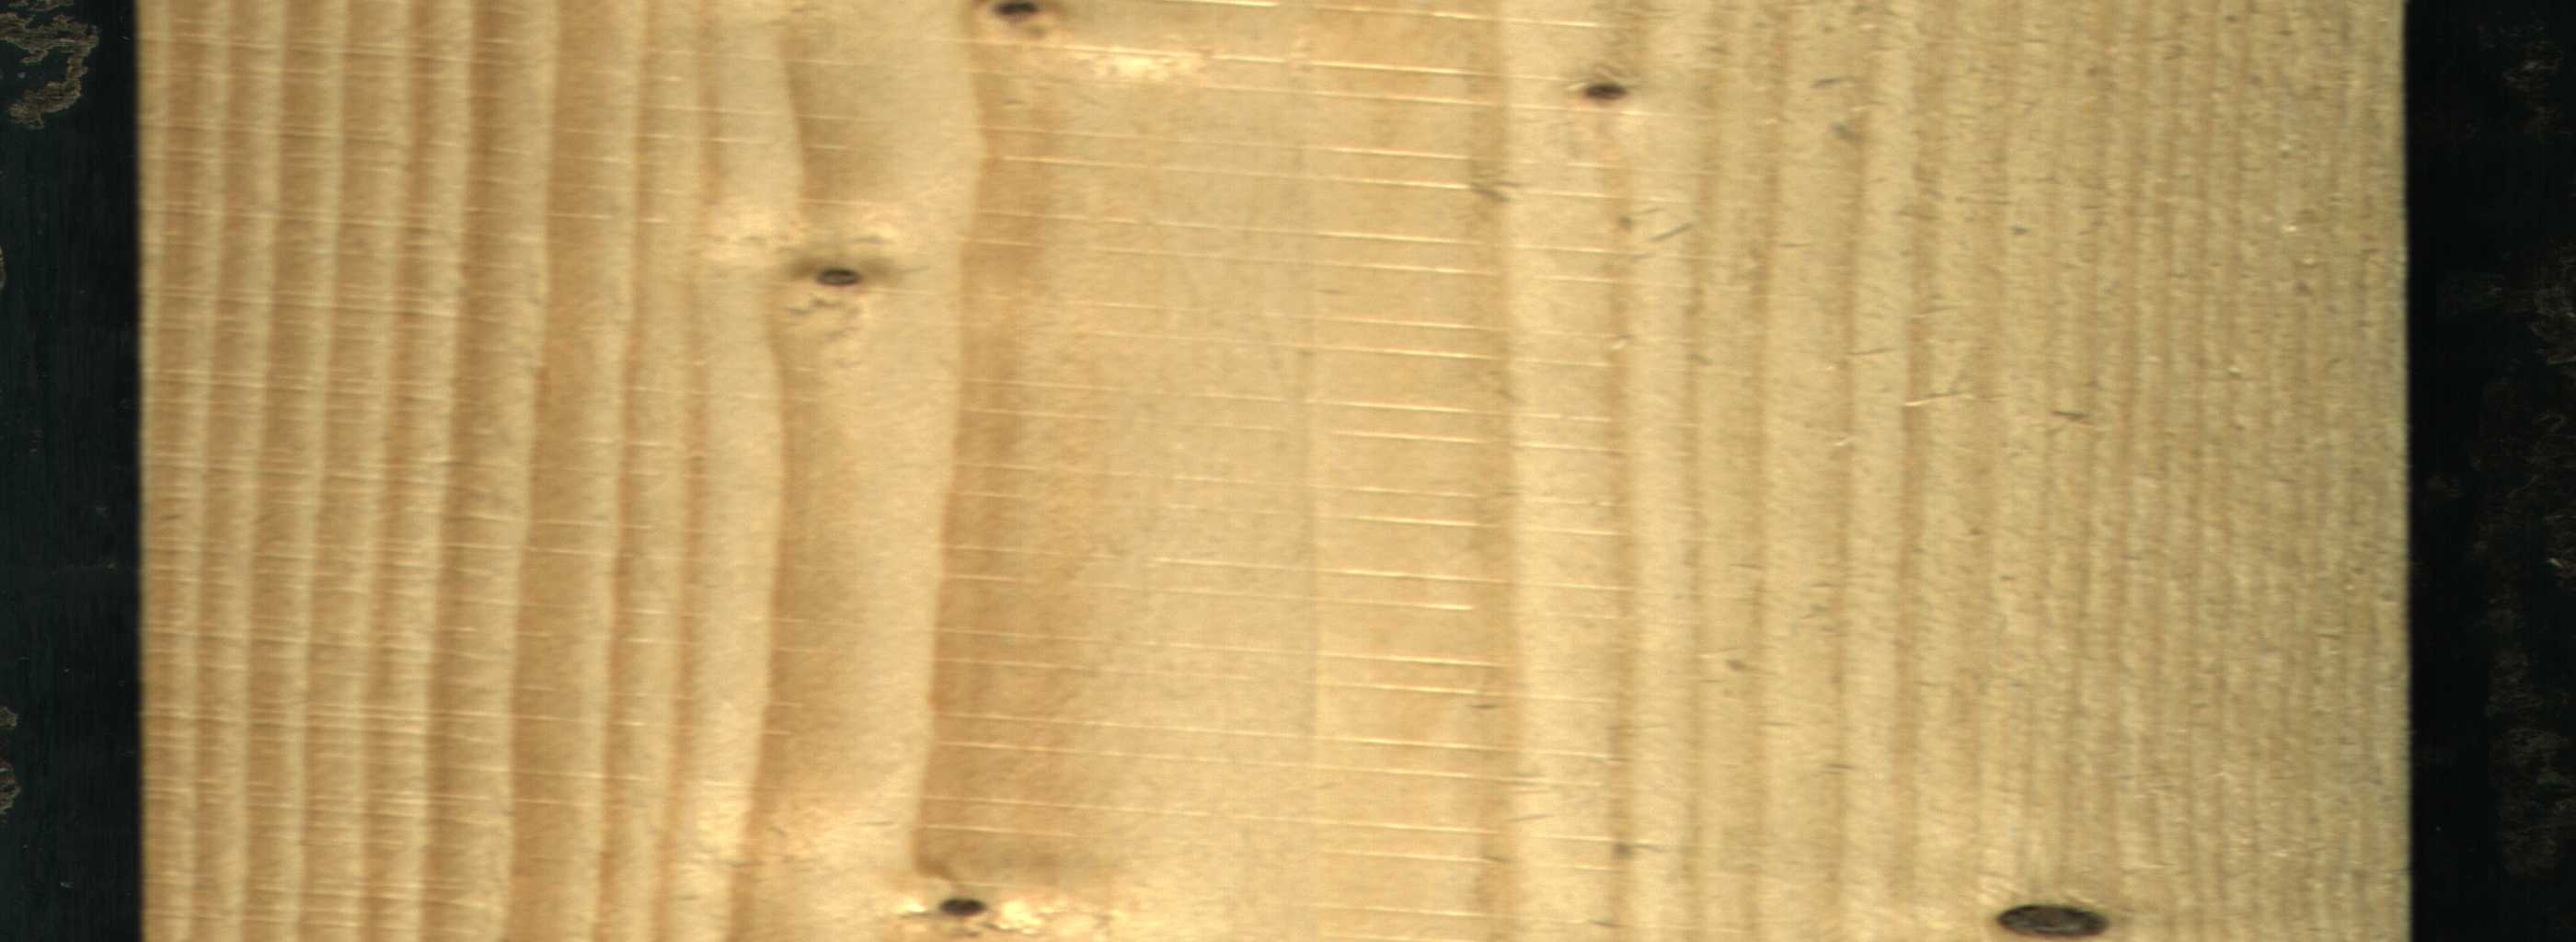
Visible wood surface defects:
Dead_Knot
Dead_Knot
Dead_Knot
Live_Knot
Live_Knot